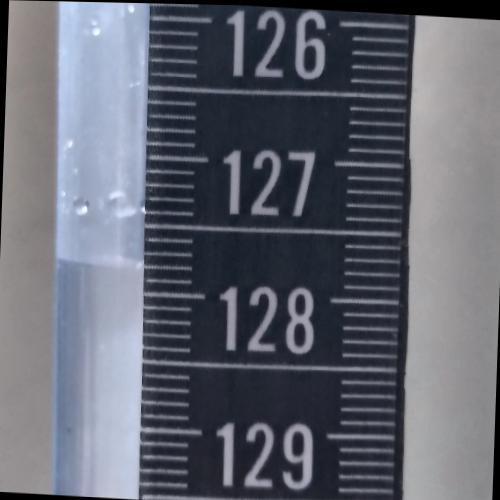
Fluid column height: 127.8 cm